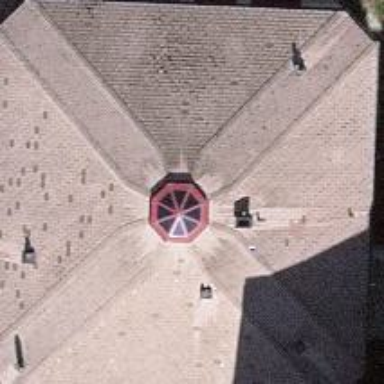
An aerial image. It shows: Building with pyramidal red roof.